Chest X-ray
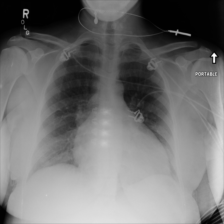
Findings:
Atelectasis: negative
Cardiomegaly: positive
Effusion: negative
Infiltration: negative
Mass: negative
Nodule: negative
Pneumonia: negative
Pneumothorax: negative
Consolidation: negative
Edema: negative
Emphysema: negative
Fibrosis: negative
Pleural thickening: negative
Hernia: negative